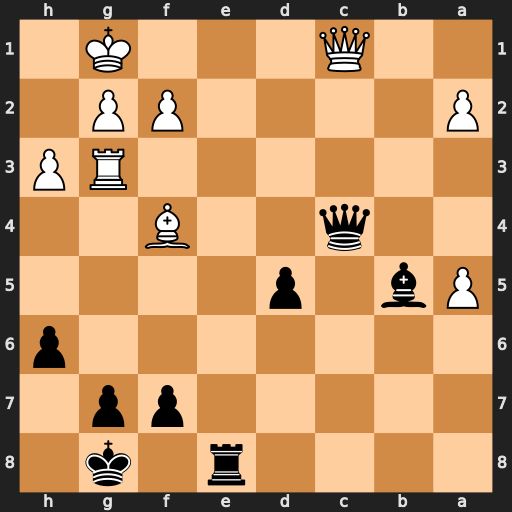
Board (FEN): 4r1k1/5pp1/7p/Pb1p4/2q2B2/6RP/P4PP1/2Q3K1
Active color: b
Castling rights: -
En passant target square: -
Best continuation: Qxc1+ Bxc1 Re1+ Kh2 Rxc1